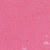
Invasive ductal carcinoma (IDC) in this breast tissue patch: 0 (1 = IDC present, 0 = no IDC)